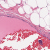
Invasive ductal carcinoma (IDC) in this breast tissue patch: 0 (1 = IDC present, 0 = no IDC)